The plot is a Hilbert-envelope spectrum of a rotating bearing's acceleration signal, annotated with the bearing's characteristic defect frequencies. Classify the bearing condition as one of: normal, inner_race, outer_race, ball.
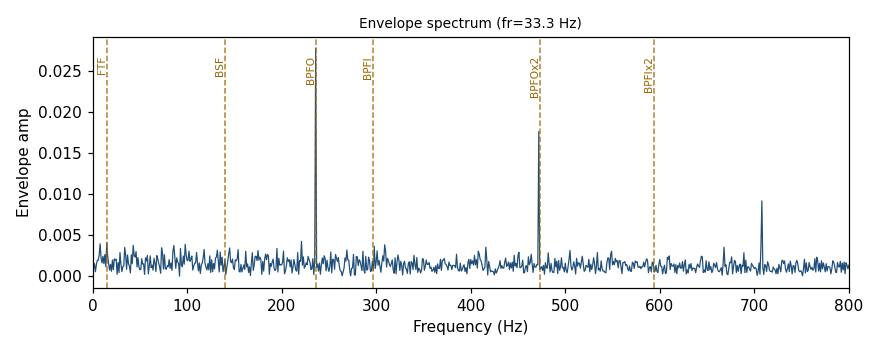
Answer: outer_race